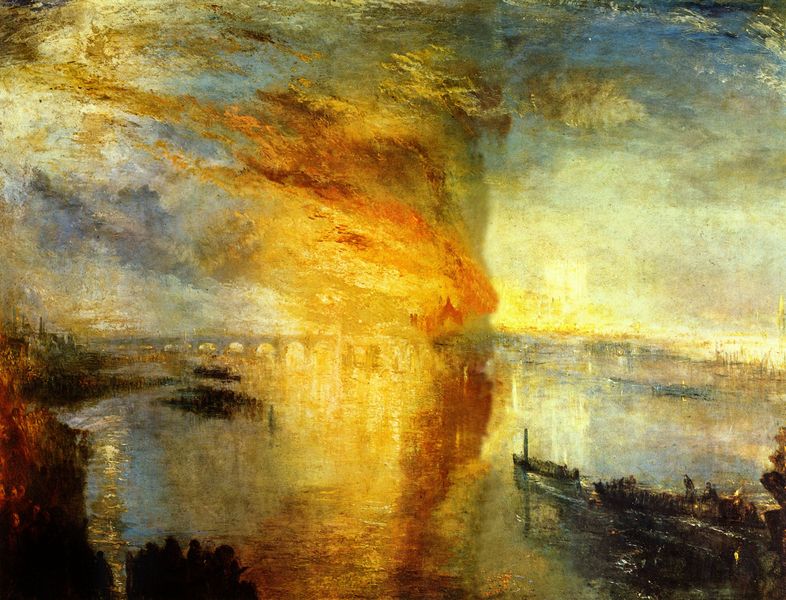
Titel: Der Brand des Parlamentsgebäudes, 16. Oktober 1834
Künstler: William Turner
Standort: Cleveland (Ohio)
Institution: The Cleveland Museum of Art
Schlagwörter: blau, dunkel, feuer, gemälde, gewitter, himmel, meer, schatten, wasser, wolken, bäume, fluss, gelb, impressionismus, landschaft, menschen, ocker, see, stadt, ufer, abend, braun, bunt, hell, licht, orange, schwarz, säule, weiss, haus, rot, wolke, malerei, bart, bild, spiegel, öl, horizont, häuser, spiegelung, wolen, brücke, büsche, kirche, pastos, qualm, rauch, sonne, person, england, kontrast, boot, boote, turm, küste, schiff, schiffe, umrisse, ansicht, fischer, farbe, sonnenuntergang, tag, silhouette, hafen, rundbogen, romantik, brand, katastrophe, steg, stürmisch, turner, zerstörung, widerschein, aufgang, leuchten, reflexion, bögen, flamme, steinbrücke, flammen, glut, mondschein, pinselstrich, schemenhaft, arkaden, schein, erleuchtet, hubi, dynamisch, reflektion, atmosphäre, viadukt, london, englisch, rettung, inferno, elemente, auflösung, william, himmelsblau, william turner, braund, themse, willam turner, wiliam turner, rauchsäule, feuersturm, grossbrand, oange, farbenluft, turnee, temse, landschafrt, seemeer, flammenj, abbey, untergeng, woknen, brlücke